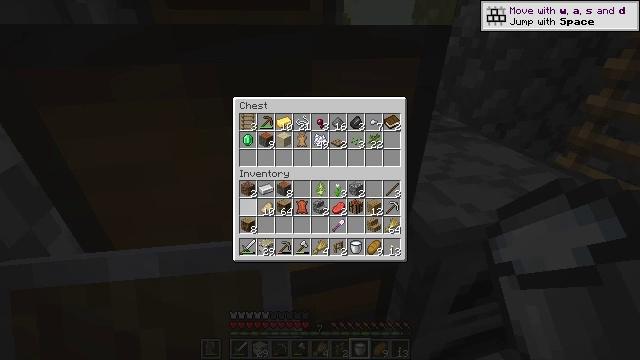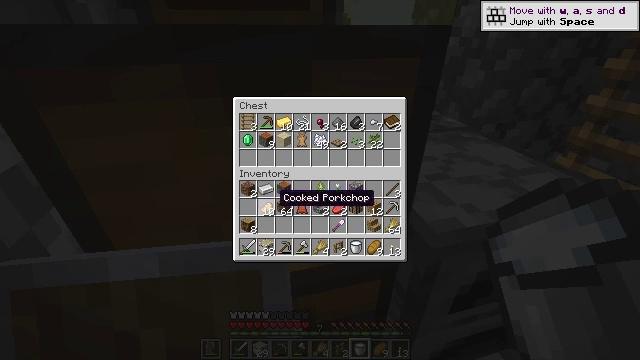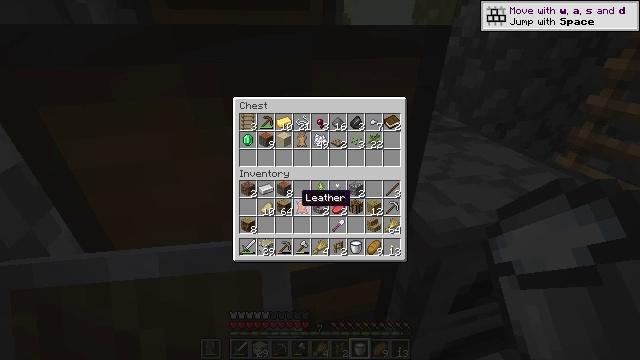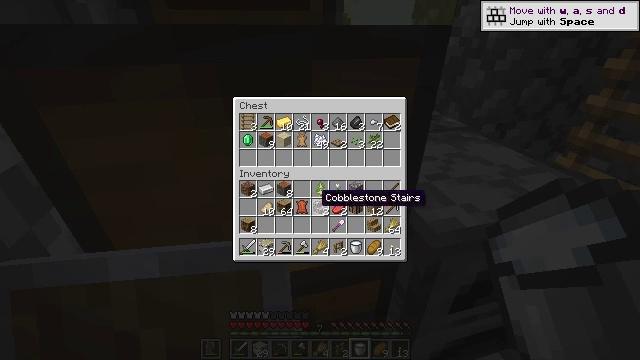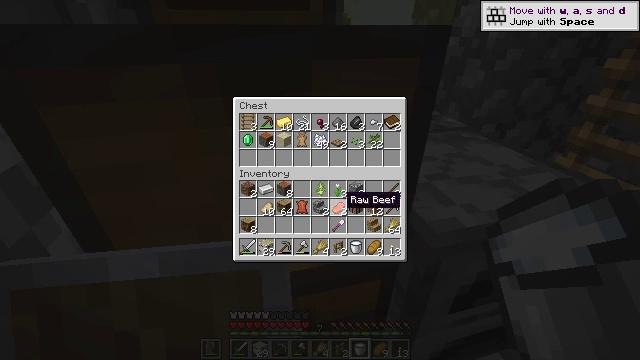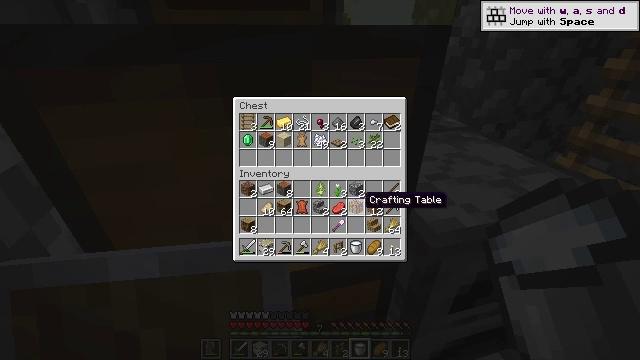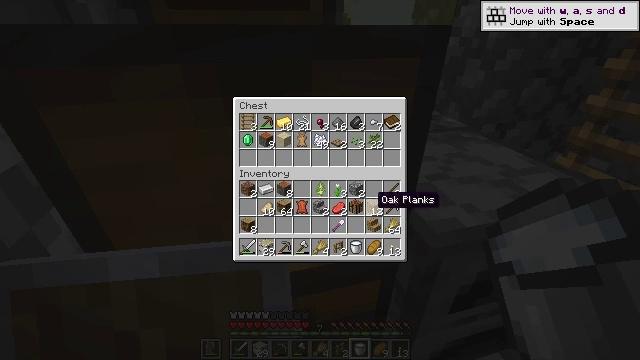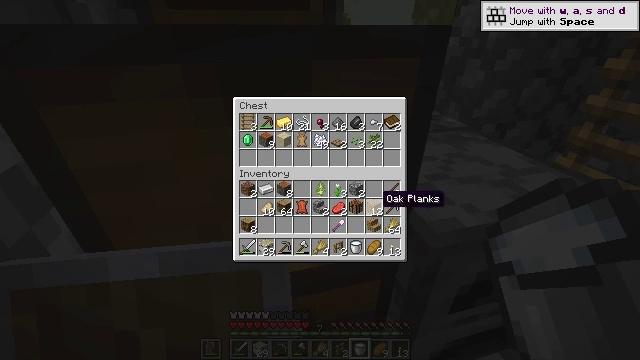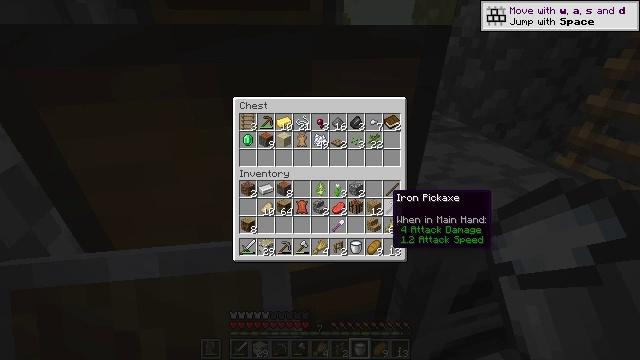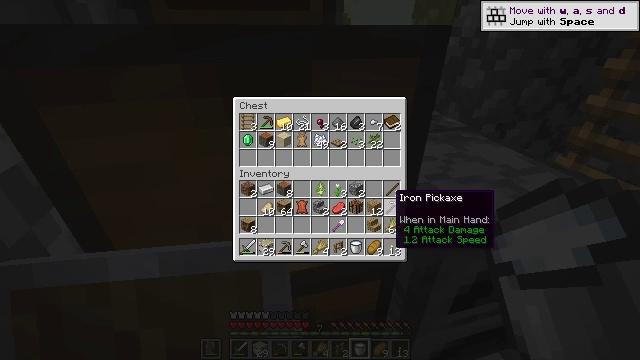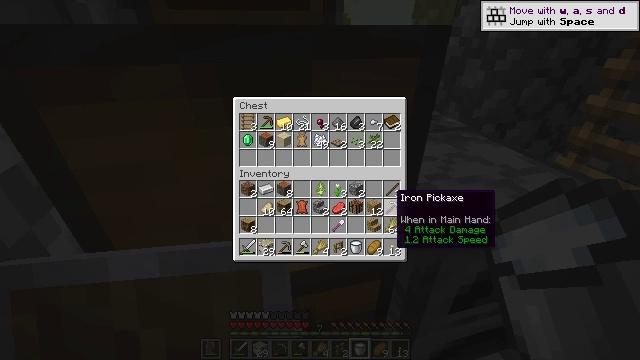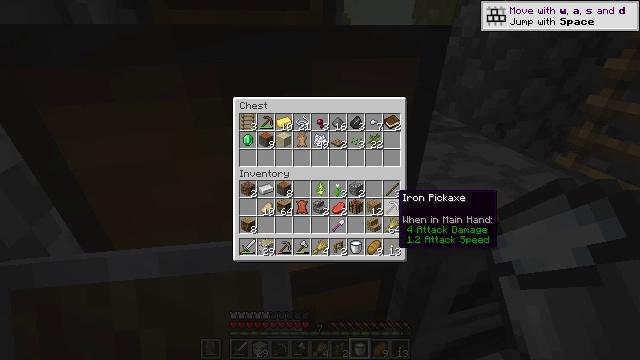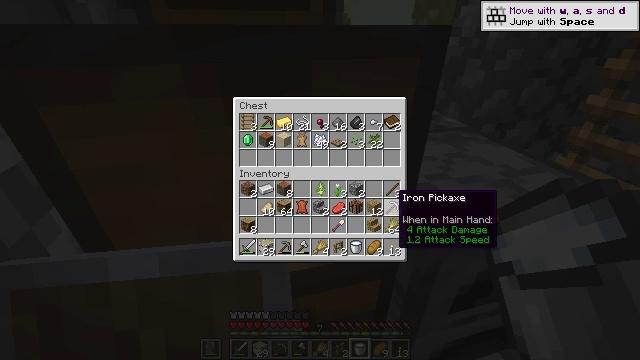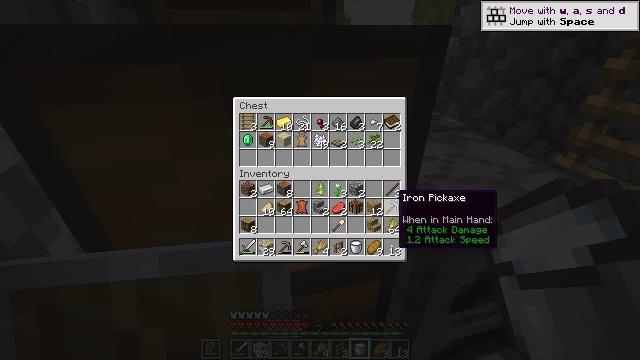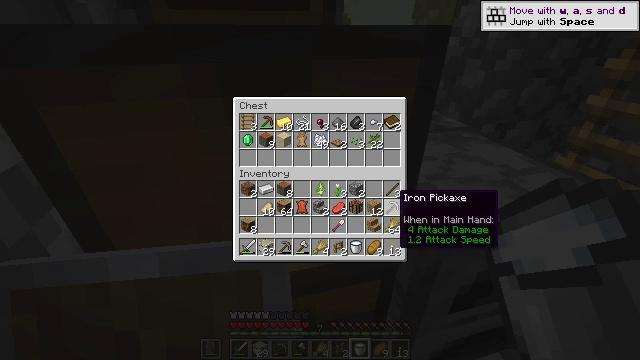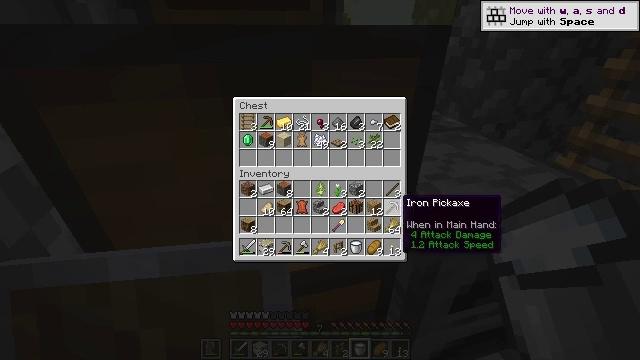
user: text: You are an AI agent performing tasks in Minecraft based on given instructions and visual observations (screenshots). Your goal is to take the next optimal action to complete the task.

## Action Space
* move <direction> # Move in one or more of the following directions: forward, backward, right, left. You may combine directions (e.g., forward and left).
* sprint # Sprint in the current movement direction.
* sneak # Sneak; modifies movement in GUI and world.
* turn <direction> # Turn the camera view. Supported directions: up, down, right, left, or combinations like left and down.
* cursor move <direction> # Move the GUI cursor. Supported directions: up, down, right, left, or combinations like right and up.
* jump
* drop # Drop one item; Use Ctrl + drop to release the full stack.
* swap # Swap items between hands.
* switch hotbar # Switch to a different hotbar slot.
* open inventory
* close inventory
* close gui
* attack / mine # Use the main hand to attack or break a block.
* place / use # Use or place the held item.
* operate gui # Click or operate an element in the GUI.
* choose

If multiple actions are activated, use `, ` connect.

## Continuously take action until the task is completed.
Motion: motion action
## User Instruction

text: Produce a hay block by combining wheat.
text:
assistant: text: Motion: sneak, cursor move right
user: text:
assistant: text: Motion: sneak, cursor move right
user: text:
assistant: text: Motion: sneak, cursor move right
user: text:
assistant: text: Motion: sneak, cursor move right
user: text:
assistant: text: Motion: sneak, cursor move right
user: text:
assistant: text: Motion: sneak, cursor move right
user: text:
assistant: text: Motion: sneak
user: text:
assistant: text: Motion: sneak, cursor move right
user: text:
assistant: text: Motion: sneak
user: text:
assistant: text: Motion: sneak
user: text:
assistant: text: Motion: sneak
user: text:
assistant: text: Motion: sneak
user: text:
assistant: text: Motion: sneak
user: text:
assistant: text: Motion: sneak
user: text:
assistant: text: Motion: sneak
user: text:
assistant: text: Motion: sneak, cursor move right and down
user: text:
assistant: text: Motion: sneak
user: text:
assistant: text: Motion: sneak
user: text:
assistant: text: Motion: sneak
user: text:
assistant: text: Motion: sneak
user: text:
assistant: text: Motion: sneak
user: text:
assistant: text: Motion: sneak
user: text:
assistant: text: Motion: sneak
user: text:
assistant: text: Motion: sneak
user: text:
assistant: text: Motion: sneak
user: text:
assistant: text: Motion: sneak
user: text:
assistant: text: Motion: sneak
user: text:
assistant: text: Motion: no_op
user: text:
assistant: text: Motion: no_op
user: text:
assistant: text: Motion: no_op